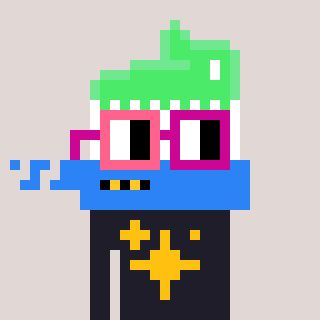
a pixel art character with square pink and red glasses, a toothbrush-shaped head and a grayscale-colored body on a warm background